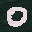
Label: 0